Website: apple
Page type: account-selection
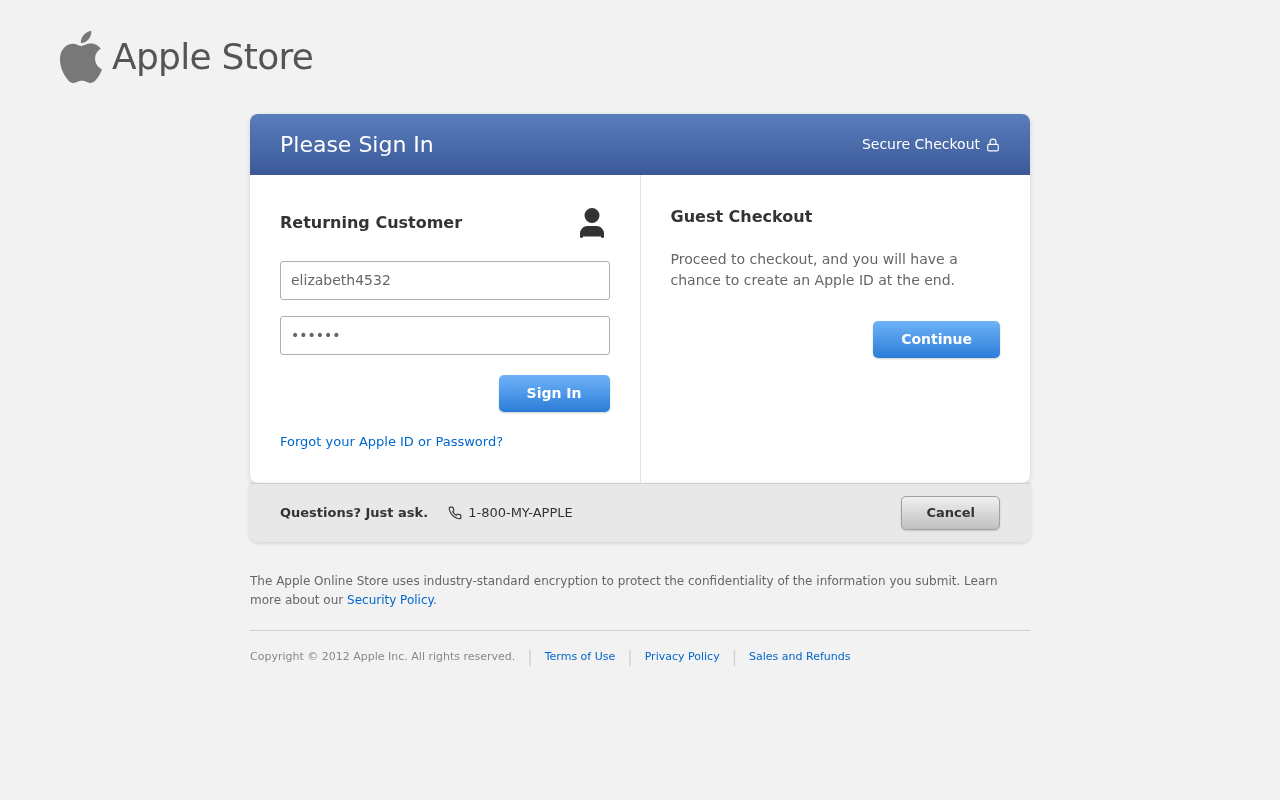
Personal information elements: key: PII_LOGIN_USERNAME
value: elizabeth4532